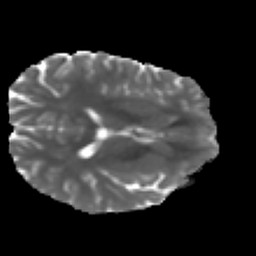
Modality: MD
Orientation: axial
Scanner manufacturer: ge
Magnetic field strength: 3 T
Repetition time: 7.98 s
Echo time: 0.0701 s